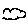
Label: cloud